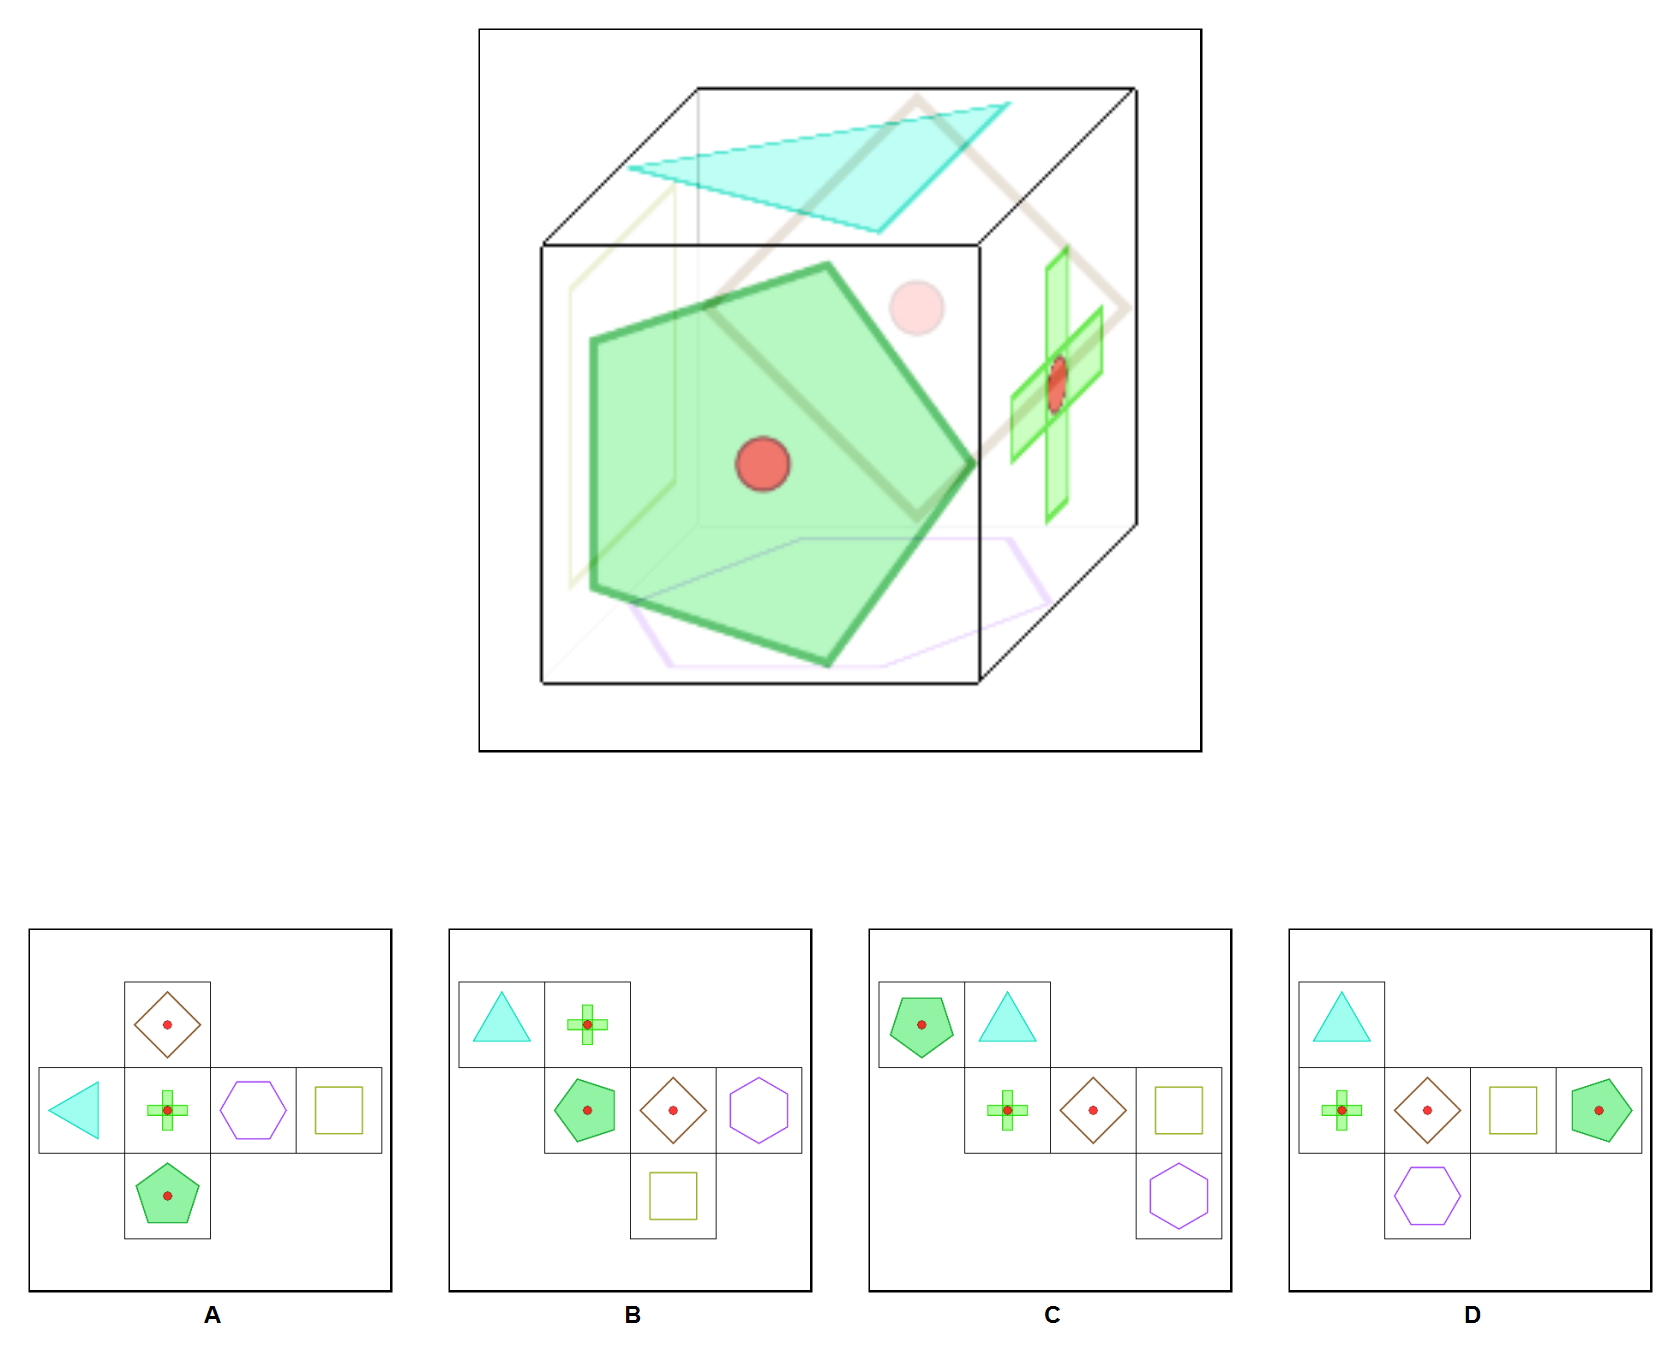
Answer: B